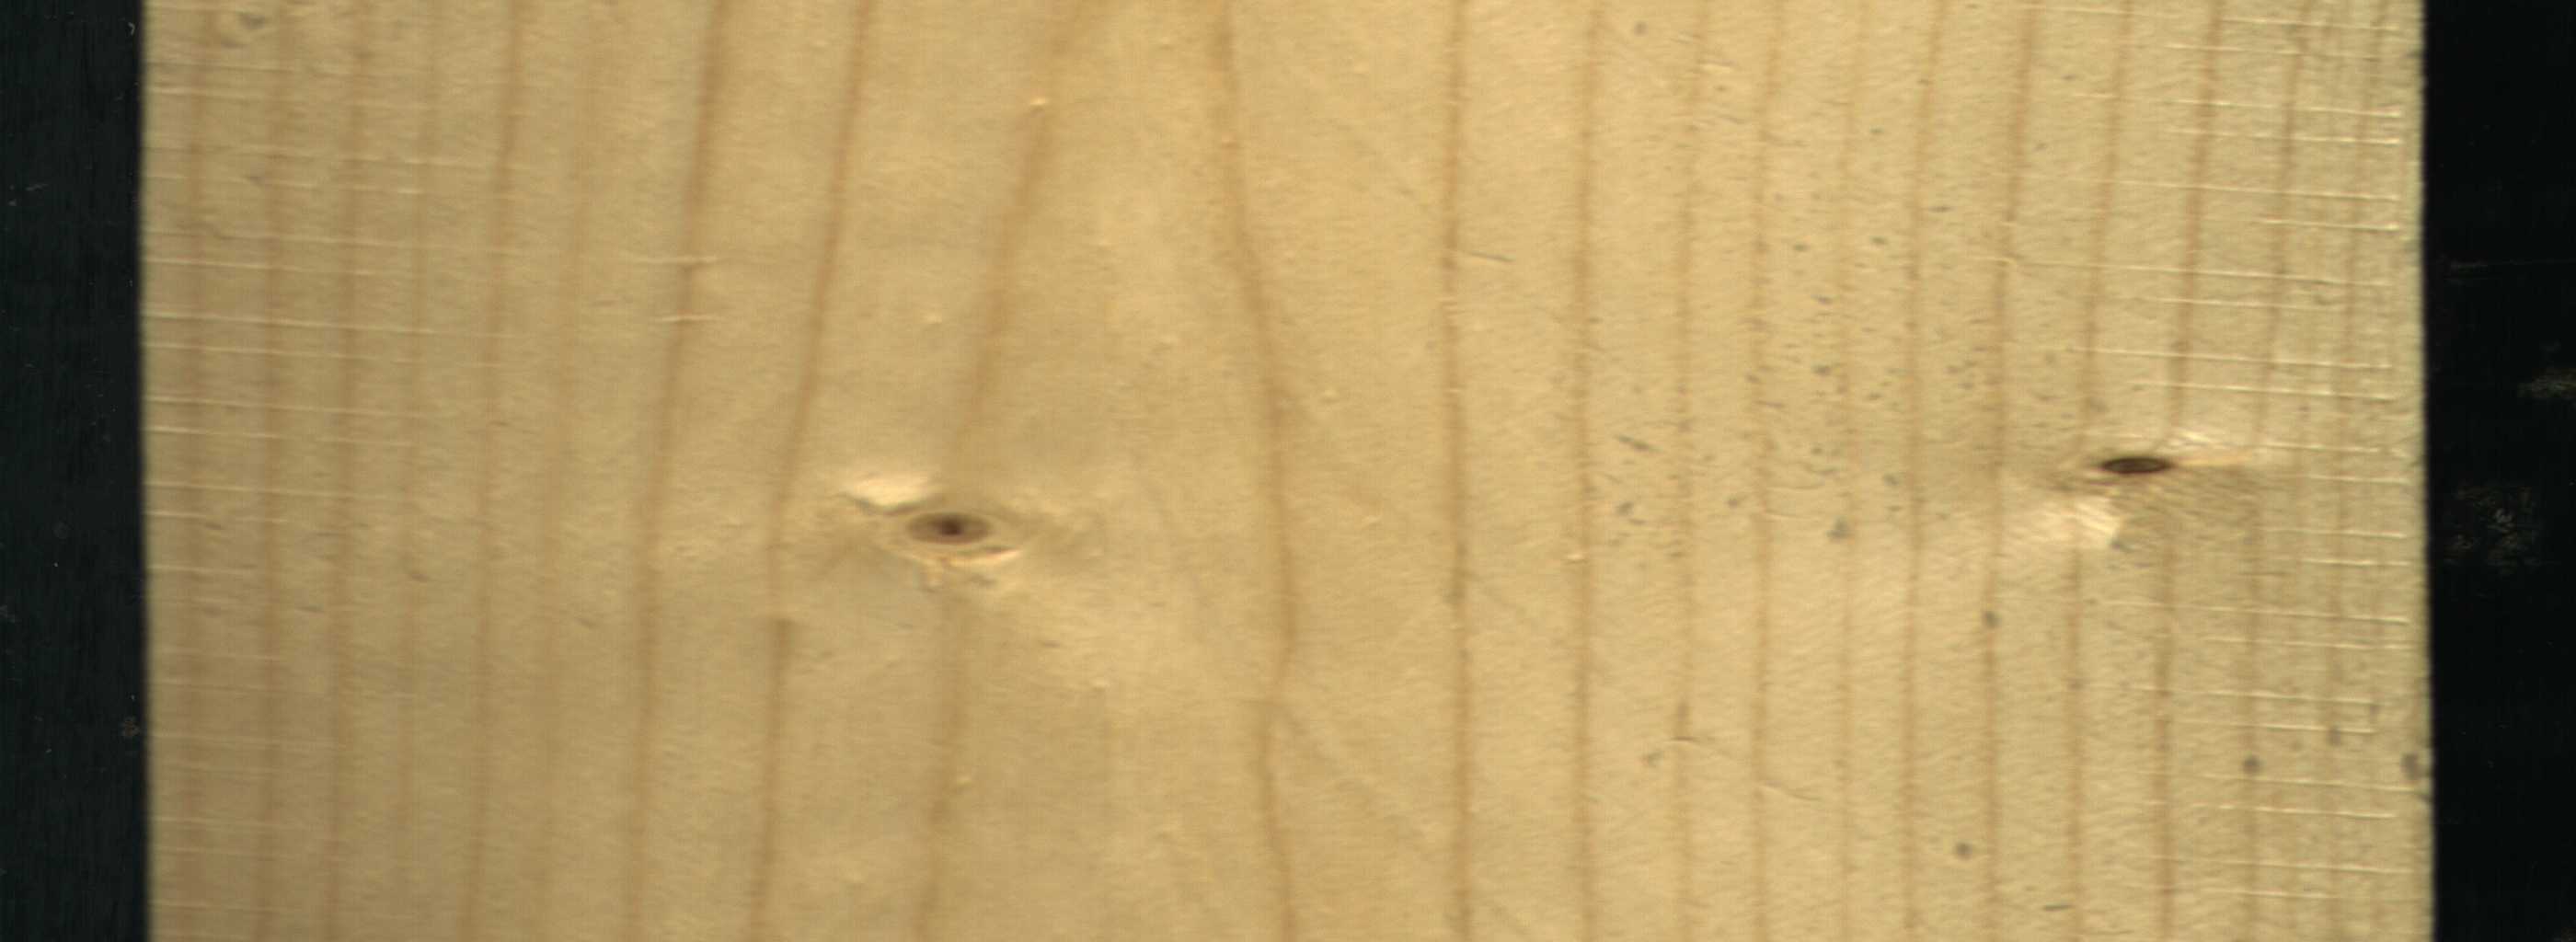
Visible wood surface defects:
Live_Knot
Live_Knot